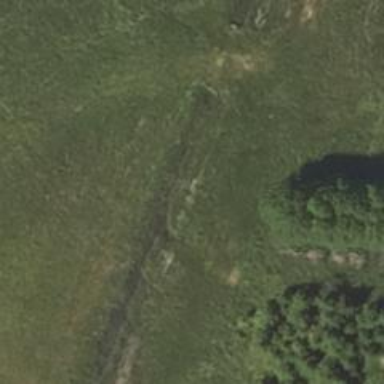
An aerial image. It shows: Culvert tunnel.